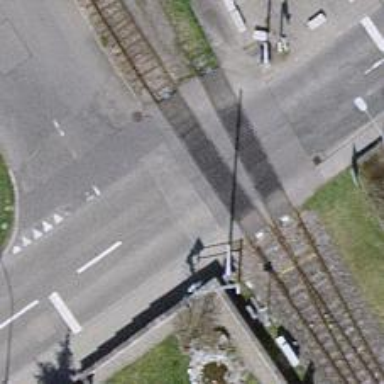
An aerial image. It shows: Railway level crossing.